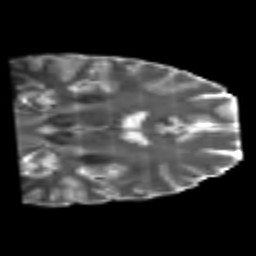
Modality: T2w
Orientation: coronal
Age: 38
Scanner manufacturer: philips
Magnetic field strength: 3 T
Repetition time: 8.549 s
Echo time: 0.1273 s